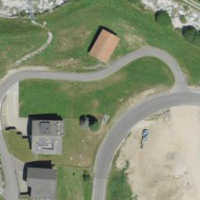
EUNIS habitat code: 55
Species observed at this site:
Vaccinium myrtillus